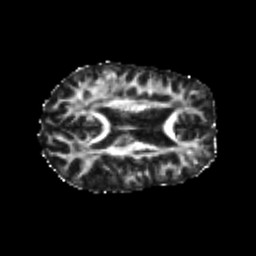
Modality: FA
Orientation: axial
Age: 21
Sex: female
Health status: healthy
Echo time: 0.074 s